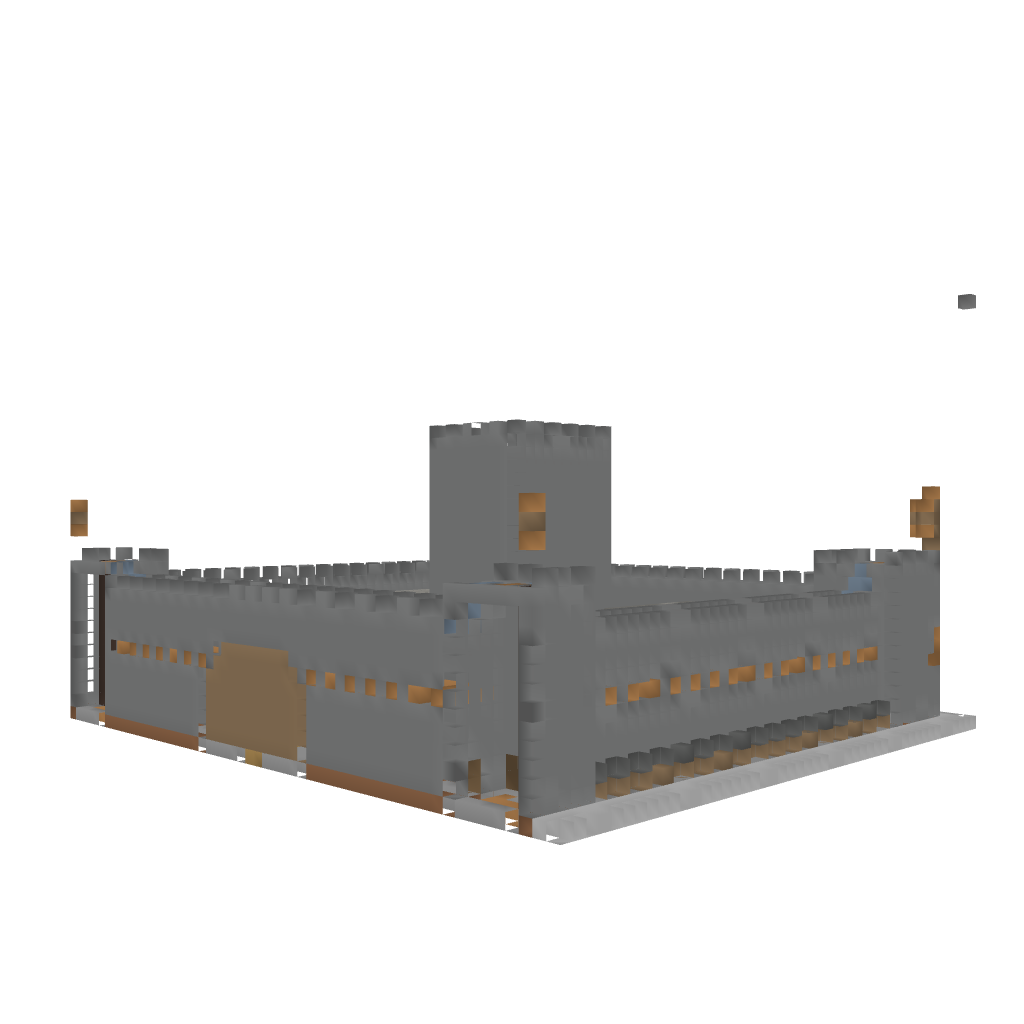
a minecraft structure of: Castle House